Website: bh-photo
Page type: receipt
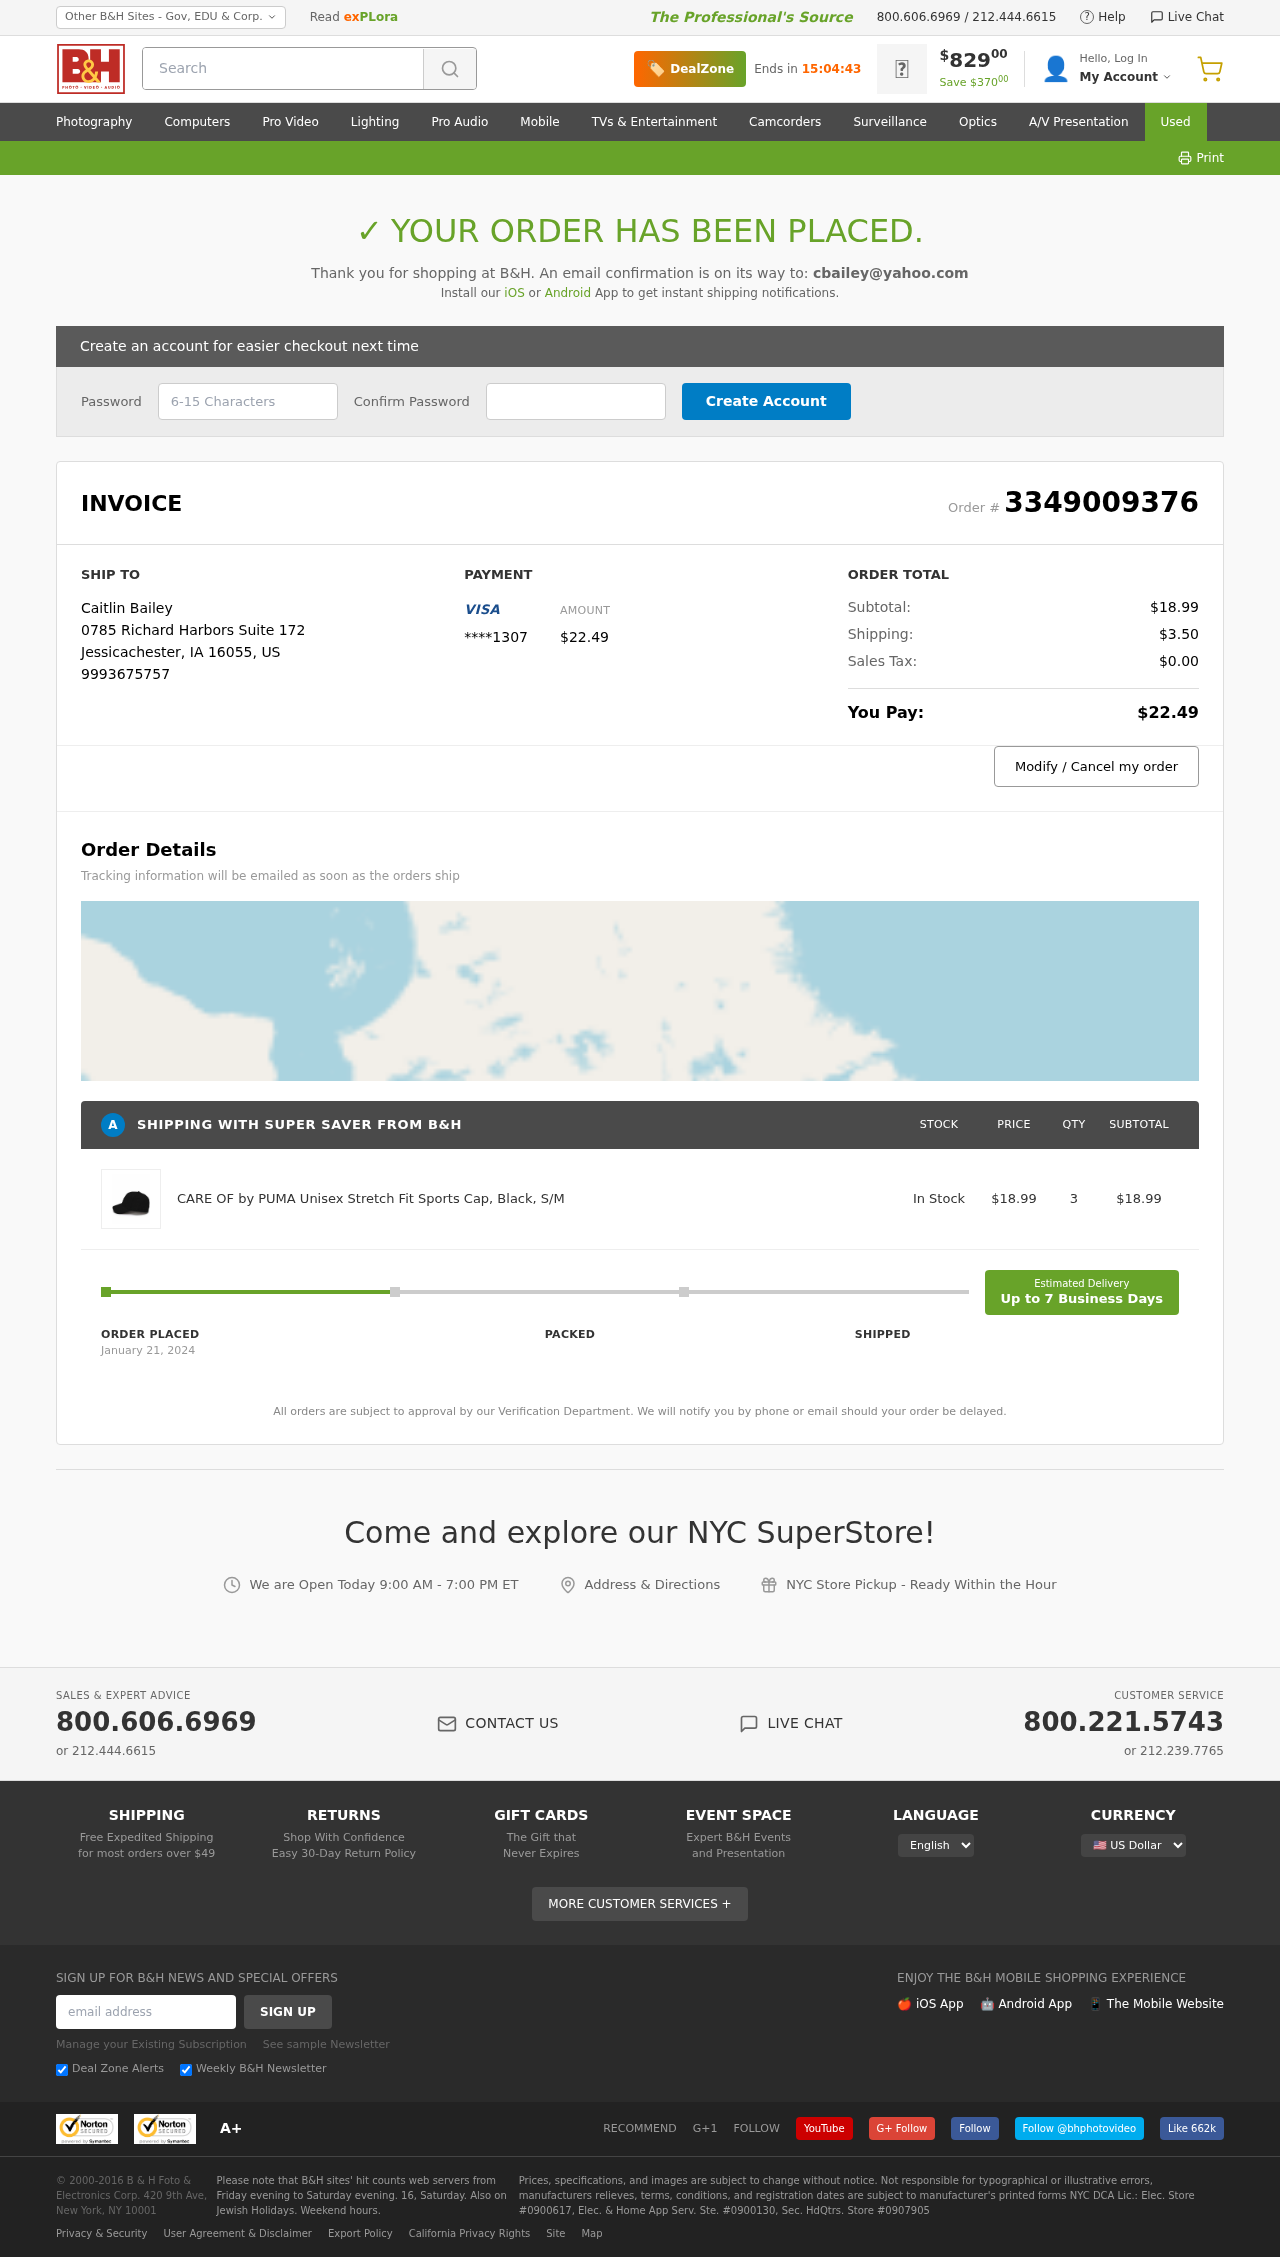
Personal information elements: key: PII_CARD_LAST4
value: ****1307
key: PII_CITY
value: Jessicachester
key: PII_COUNTRY_CODE
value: US
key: PII_EMAIL
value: cbailey@yahoo.com
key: PII_FULLNAME
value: Caitlin Bailey
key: PII_PHONE
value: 9993675757
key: PII_POSTCODE
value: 16055
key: PII_STATE_ABBR
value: IA
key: PII_STREET
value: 0785 Richard Harbors Suite 172
Product elements: key: PRODUCT1_NAME
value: CARE OF by PUMA Unisex Stretch Fit Sports Cap, Black, S/M
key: PRODUCT1_PRICE
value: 18.99
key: PRODUCT1_QUANTITY
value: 3
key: PRODUCT1_SUBTOTAL
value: $18.99
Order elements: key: ORDER_ID
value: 3349009376
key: ORDER_TOTAL
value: $22.49
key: ORDER_SUBTOTAL
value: $18.99
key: ORDER_SHIPPING_COST
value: $3.50
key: ORDER_TAX
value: $0.00
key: ORDER_DATE
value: January 21, 2024
Search elements: key: HEADER_SEARCH
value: Search